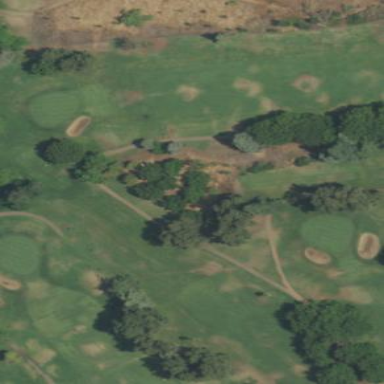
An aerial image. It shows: Rough grassy area used for golf.